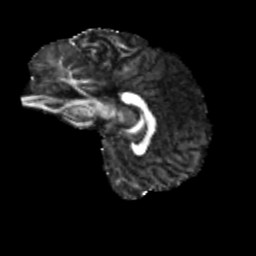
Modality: FA
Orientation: sagittal
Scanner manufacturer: siemens
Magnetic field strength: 3 T
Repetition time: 4 s
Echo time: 0.0594 s